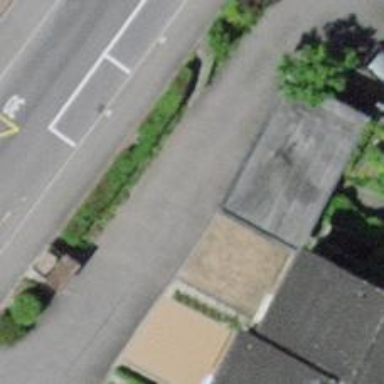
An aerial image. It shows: Asphalt road designated as living street.